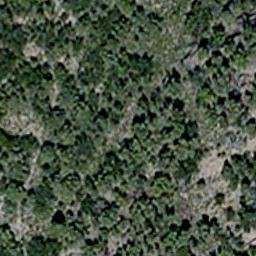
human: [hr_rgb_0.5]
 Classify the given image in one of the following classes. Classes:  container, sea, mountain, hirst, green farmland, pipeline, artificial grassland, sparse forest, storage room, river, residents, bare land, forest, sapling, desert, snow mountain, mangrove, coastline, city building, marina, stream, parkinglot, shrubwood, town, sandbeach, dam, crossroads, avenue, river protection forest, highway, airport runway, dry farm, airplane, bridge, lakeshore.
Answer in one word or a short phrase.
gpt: sparse forest